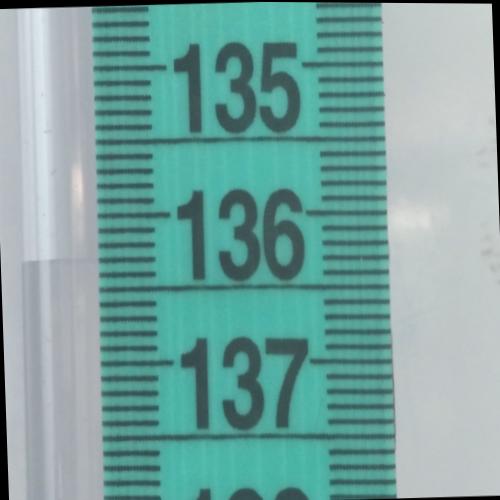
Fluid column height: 136.3 cm